Aerial crown-view tile of a tropical tree (Barro Colorado Island, Panama), acquired 20250317:
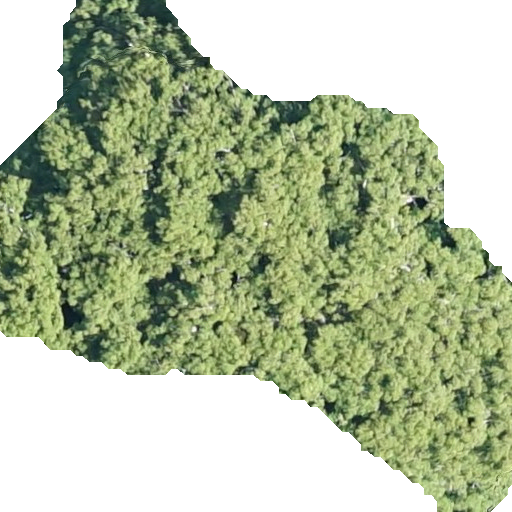
Species: Handroanthus guayacan
GBIF accepted scientific name: Handroanthus guayacan
Crown area: 263.16 m²